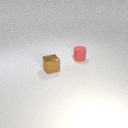
small brown metal cube to the left of small red rubber cylinder